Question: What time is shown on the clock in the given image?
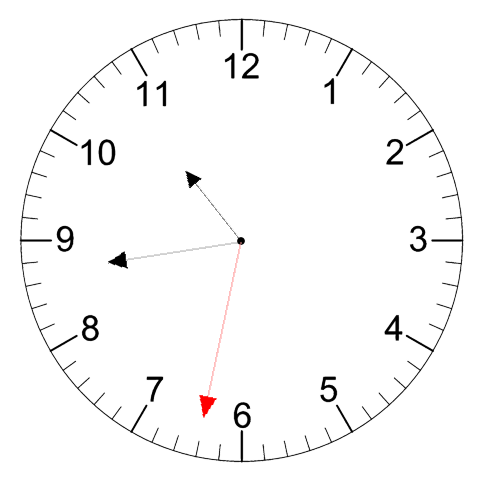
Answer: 10:43:32